Question: I'm new to R. Having a set of samples along with the target, I want to fit a numeric function to solve the target of new samples. My sample is time in seconds indicating the duration of a user's staying at this place:
'''
>b <- c(101,25711,13451,19442,26,3083,133,184,4403,9713,6918,10056,12201,10624,14984,5241,
+21619,44285,3262,2115,1822,11291,3243,12989,3607,12882,4462,11553,7596,2926,12955,
+1832,3539,6897,13571,16668,813,1824,10304,2508,1493,4407,7820,507,15866,7442,7738,
+5705,2869,10137,11276,12884,11298,...)
'''
Firstly, I convert them to hours dividing by 3600, and I want to fit a function as pdf of the duration:
'''
> b <- b/3600
> hist(c,xlim=c(0,13),prob=T,breaks=seq(0,24,by=0.5))
> lines(density(x), col=red)
'''

I want to fit the red line on the figure, and interpolate new values to find the probability of the specific duration on this place say p(duration = 1.5hours).
Thanks for your attention!
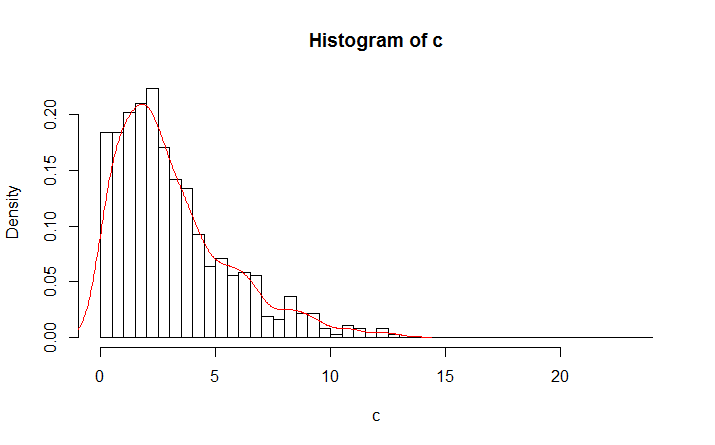
Answer: As suggested above, you can fit a distribution with 'fitdistr' in 'MASS' package.
If you use a continuous distribution you will have the probability that the time is within an interval. If you use a discrete distribution, you may compute the probability of a certain time (in hours).
For the continuous case, you can use a Gamma distribution: 'fitdistr(b, "Gamma")' will give you the parameter estimates, and then you can use 'pgamma' with those estimates and an interval.
For the discrete case, you can use a Poisson distribution: 'fitdistr(b, "Poisson")' and then the 'dpois' function with the estimate and the value you want.
To decide which one to use, I'd just plot the pdf with the histogram and take a look.